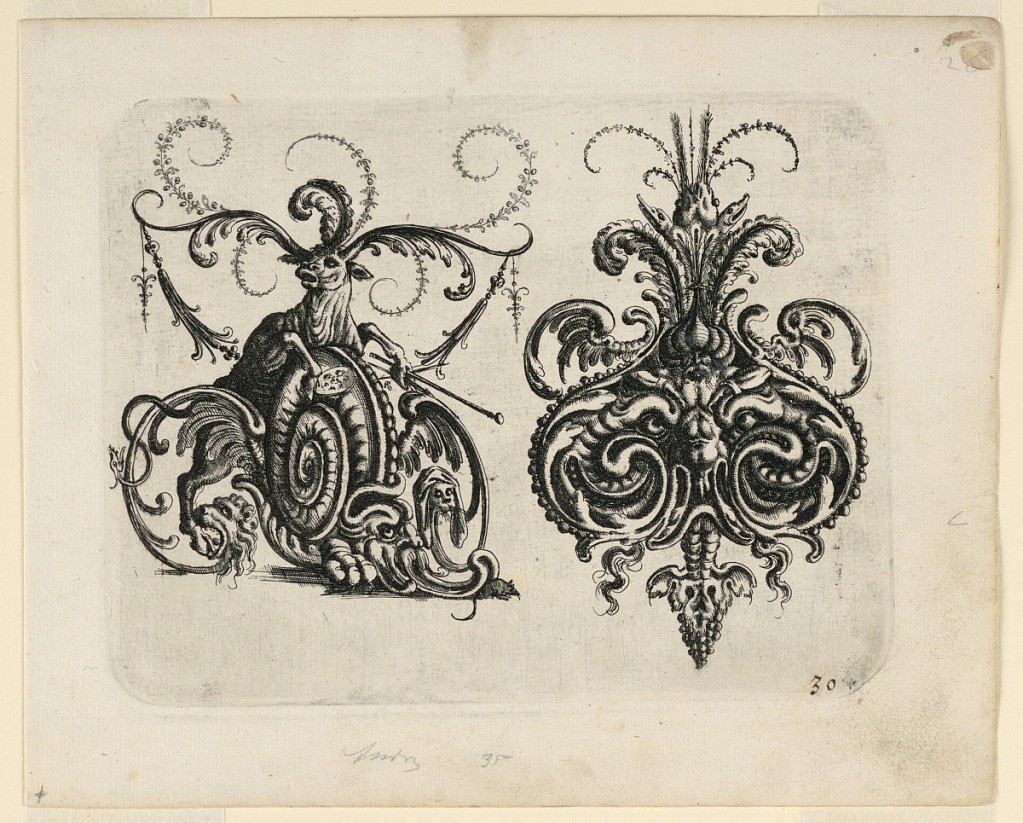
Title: Plate 30, from Neüw Grotteßken Buch (New Grotesque Book)
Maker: Christoph Jamnitzer, German, 1563 - 1618
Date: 1610
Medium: Engraving on laid paper
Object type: Print
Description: Ornamental cartouche, right, composed of an auricular, cartilage-like form showing a grotesque mask, edged in bead-work and feathers. At left, a snail-like animal being pushed forward by an ox with feathers for horns.